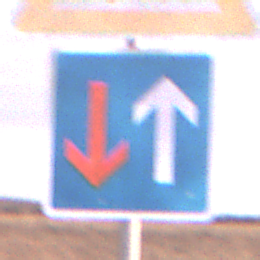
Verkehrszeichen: VorrangVorGegenverkehr
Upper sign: FussgaengerRechts
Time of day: SunriseSunset
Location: Outdoor (Nature)
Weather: PartlyCloudy
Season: NotSpecified
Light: Natural